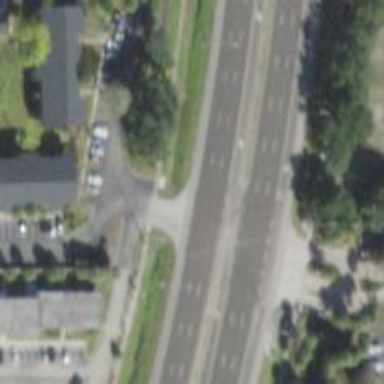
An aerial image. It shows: Primary road with asphalt surface.